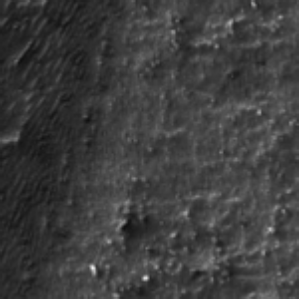
Label: frost